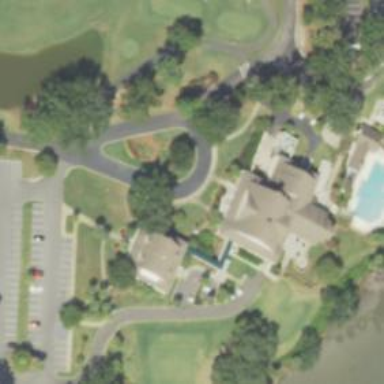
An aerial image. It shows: Golf course.